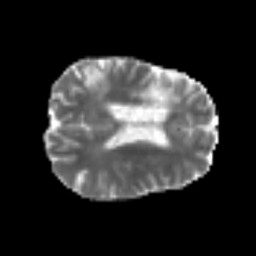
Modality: MD
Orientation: axial
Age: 56
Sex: male
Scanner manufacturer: siemens
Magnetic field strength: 3 T
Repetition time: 6.1 s
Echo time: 0.101 s